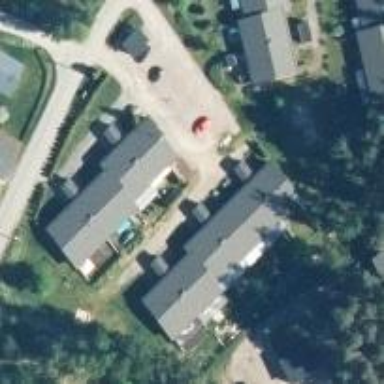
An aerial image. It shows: Terrace building.